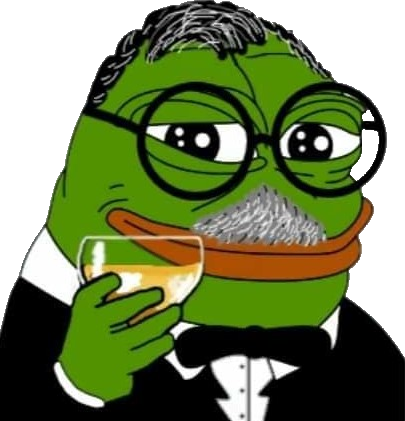
Label: 5_Pepe